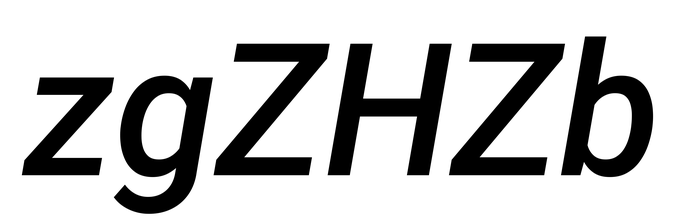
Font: Roboto-Italic_Medium_Italic